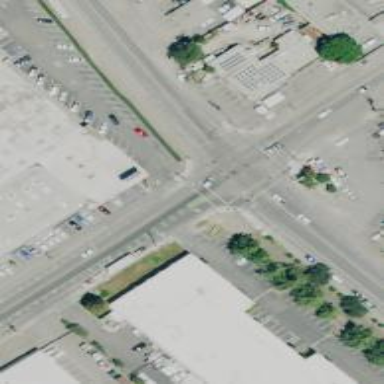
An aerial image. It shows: Solid stop line on the road marking.